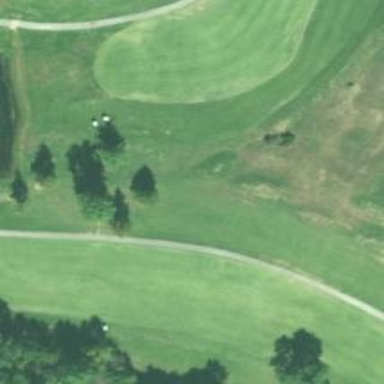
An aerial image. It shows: Path for both roads and golfers.